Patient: sex F, age 70
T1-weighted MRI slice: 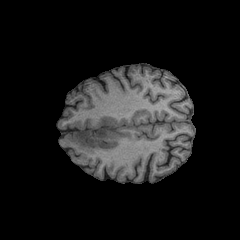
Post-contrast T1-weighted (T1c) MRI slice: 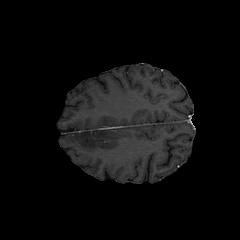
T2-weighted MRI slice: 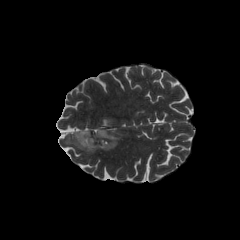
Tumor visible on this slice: yes
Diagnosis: Oligodendroglioma, IDH-mutant, 1p/19q-codeleted
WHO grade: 2